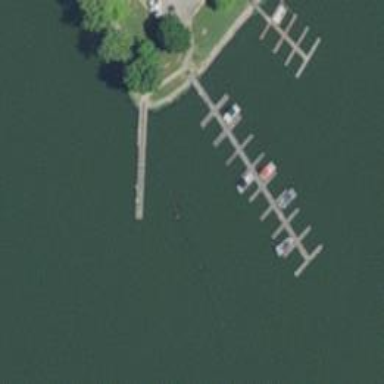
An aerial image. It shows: Pier with mooring facilities.